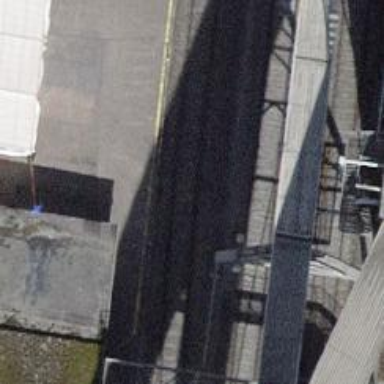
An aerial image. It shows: Single railway spur track.